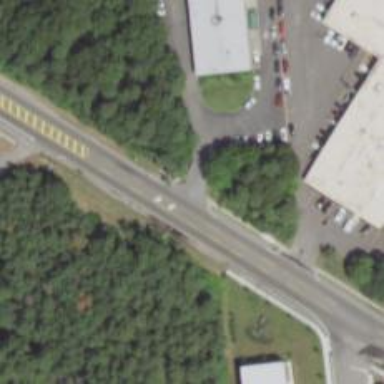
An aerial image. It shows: Unmarked road crossing.